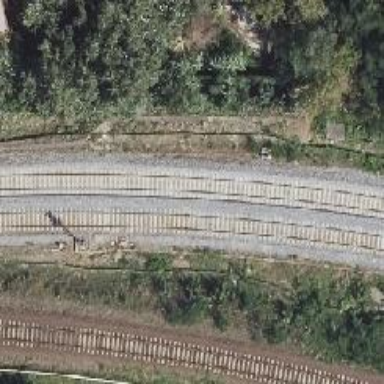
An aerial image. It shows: Light rail railway line with electrified rails.